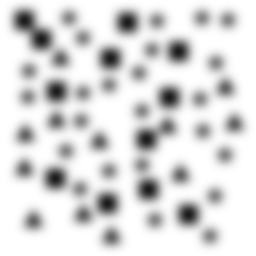
Squares: 12
Triangles: 12
Stars: 24
Total shapes: 48